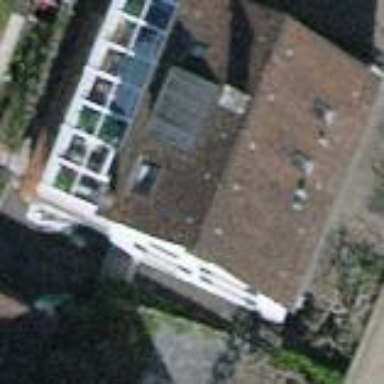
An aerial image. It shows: Building with tiled roof.